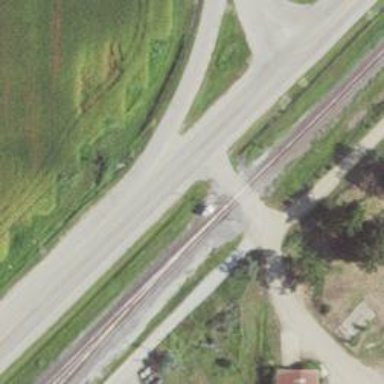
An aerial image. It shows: Railway junction.